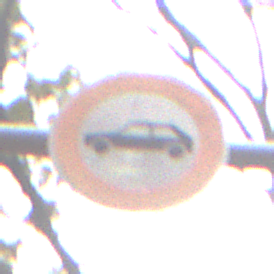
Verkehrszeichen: VerbotPersonenkraftwagen
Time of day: Midday
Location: Outdoor (Nature)
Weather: Overcast
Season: NotSpecified
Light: Natural